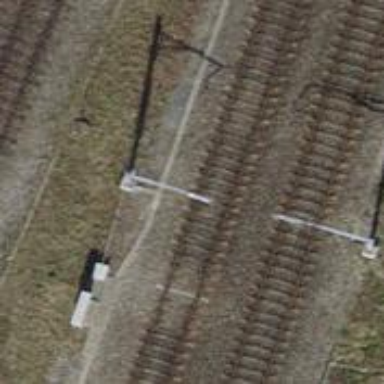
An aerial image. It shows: Power pole.